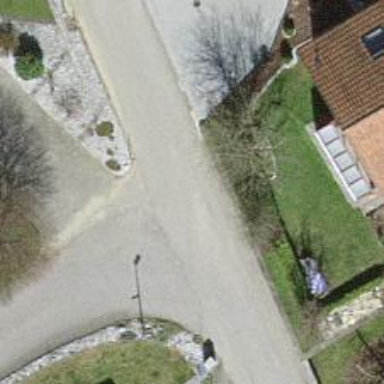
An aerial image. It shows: Living street.